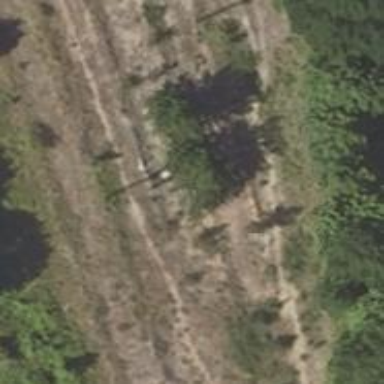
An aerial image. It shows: Abandoned railway siding.